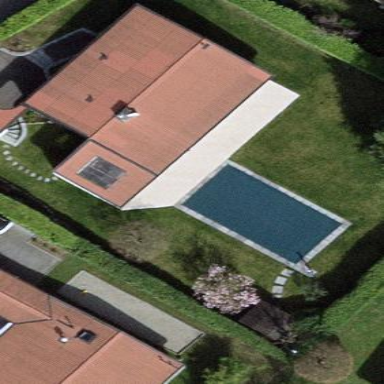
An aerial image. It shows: Garden surrounded by fence.